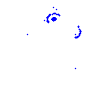
Particle: pion